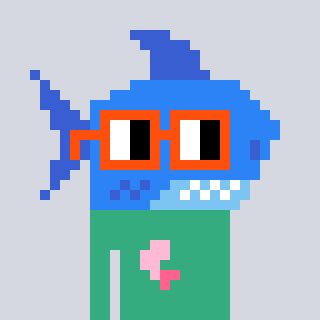
a pixel art character with square orange glasses, a shark-shaped head and a teal-colored body on a cool background